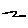
Label: zigzag